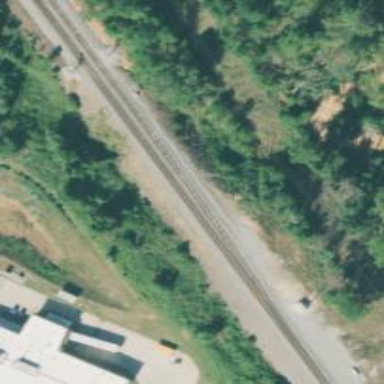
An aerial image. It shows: Railway track.